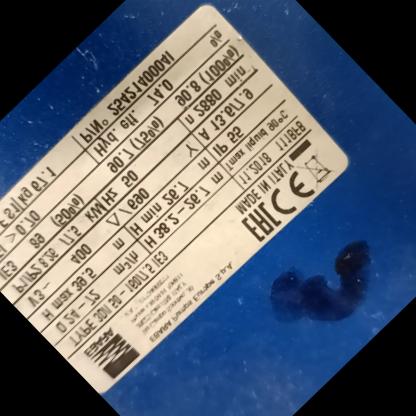
Klasa: tabliczka-znamionowa